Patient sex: M
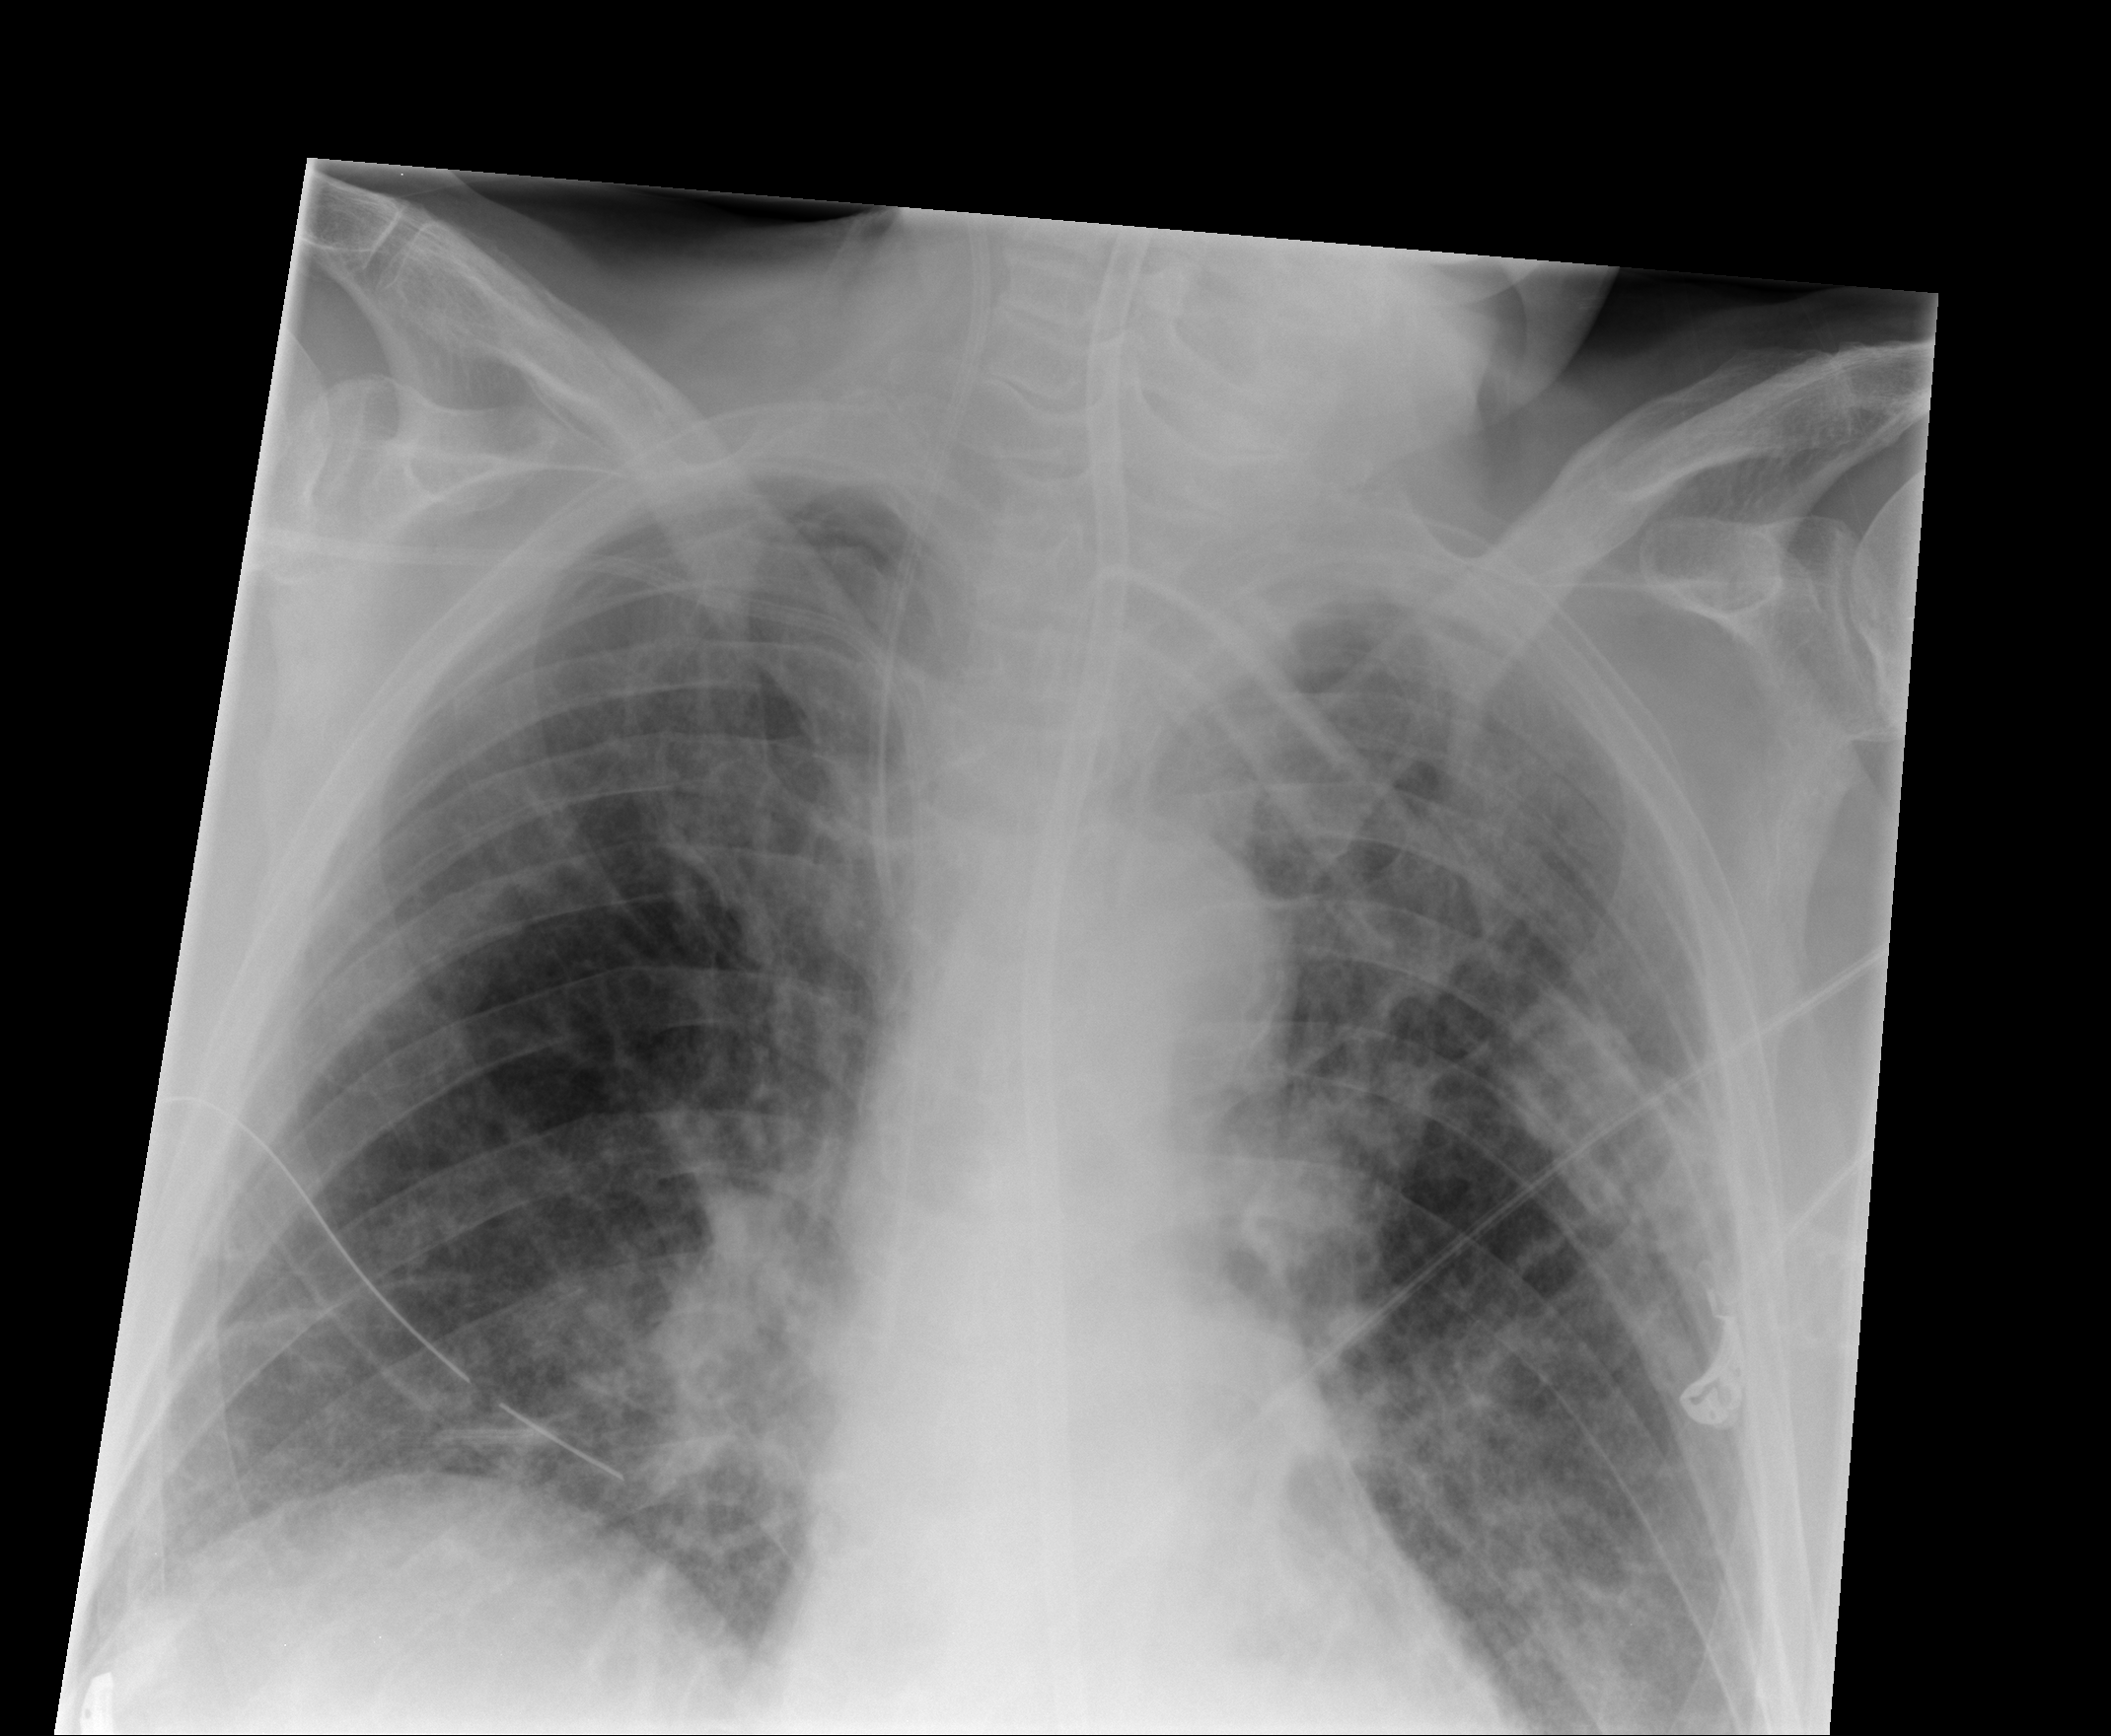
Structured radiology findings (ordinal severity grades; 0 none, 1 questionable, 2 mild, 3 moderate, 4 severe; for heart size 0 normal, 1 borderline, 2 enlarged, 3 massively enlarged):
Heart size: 0
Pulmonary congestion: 2
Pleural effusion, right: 0
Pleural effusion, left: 2
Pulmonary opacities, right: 2
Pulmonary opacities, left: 2
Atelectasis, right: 2
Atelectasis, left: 2